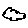
Label: cloud